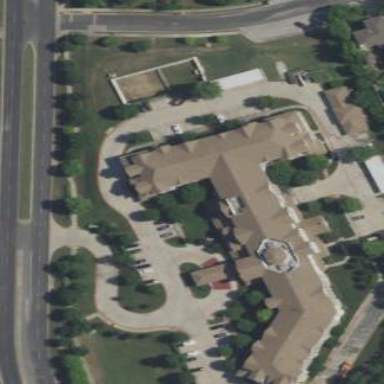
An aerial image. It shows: Nursing home building.